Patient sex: M
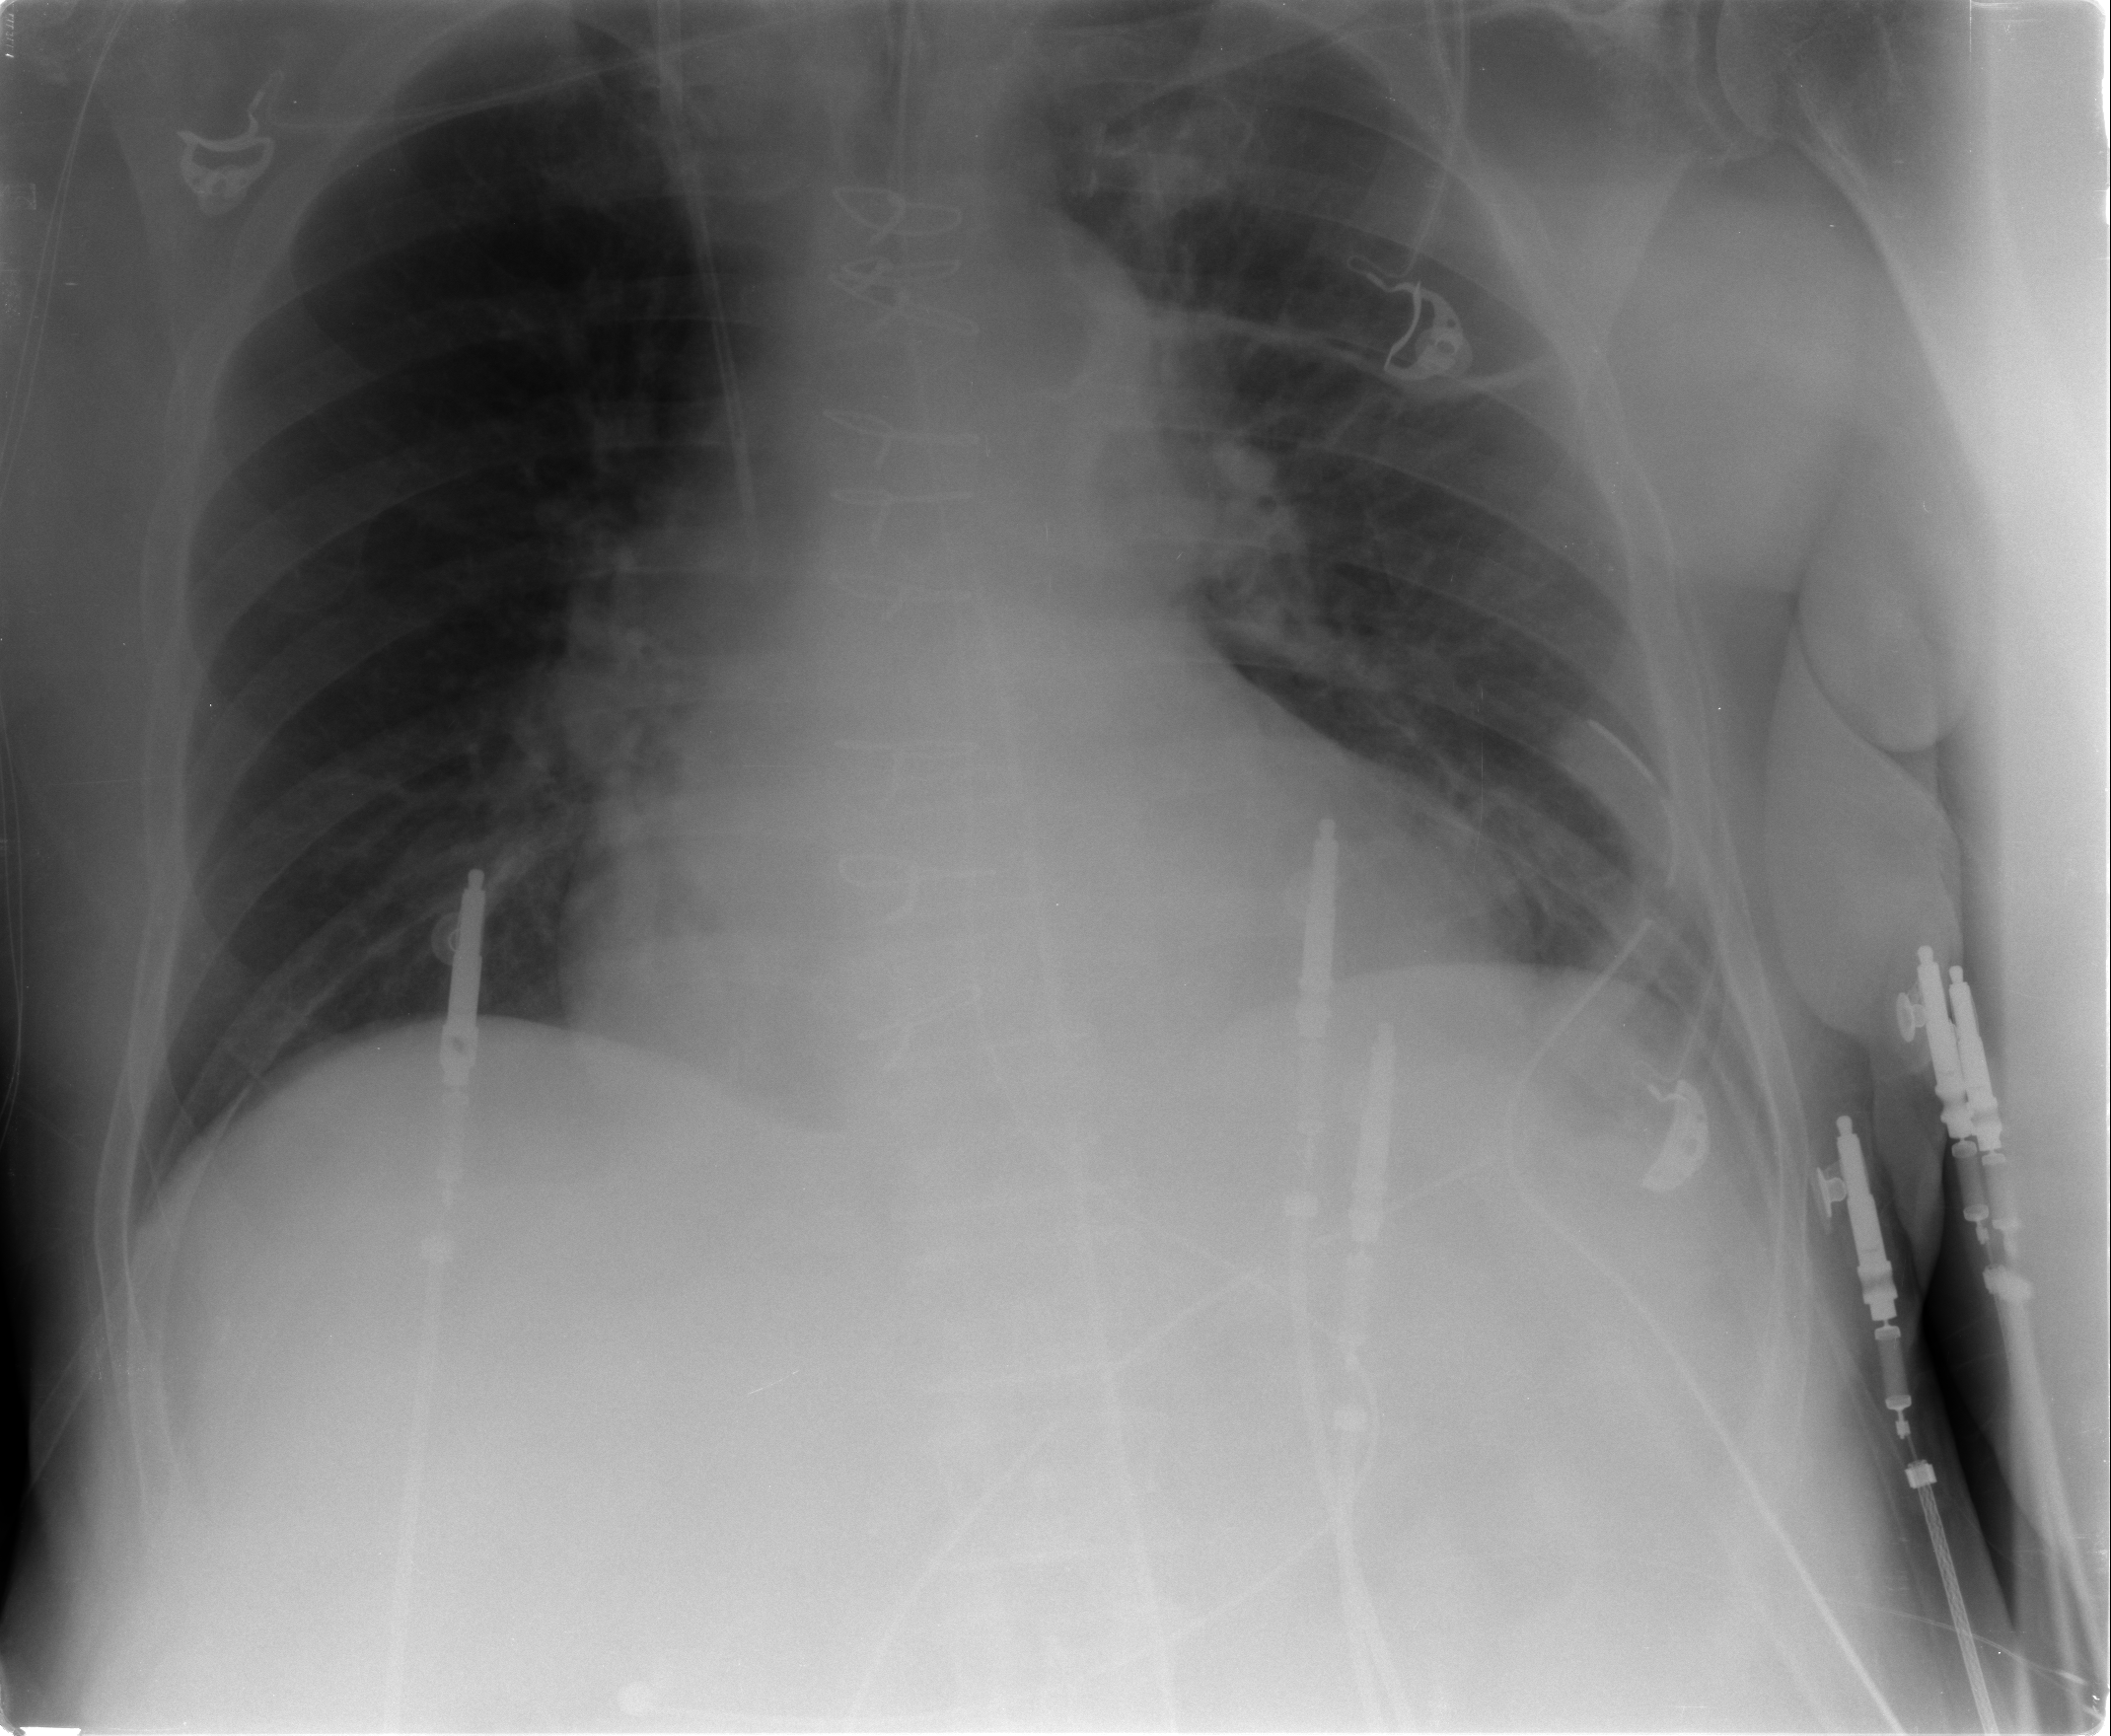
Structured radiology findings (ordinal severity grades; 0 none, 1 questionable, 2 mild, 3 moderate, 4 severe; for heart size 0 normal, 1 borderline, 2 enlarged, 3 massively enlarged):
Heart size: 2
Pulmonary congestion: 0
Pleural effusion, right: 0
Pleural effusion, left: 1
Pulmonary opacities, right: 0
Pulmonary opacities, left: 0
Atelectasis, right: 0
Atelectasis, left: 2